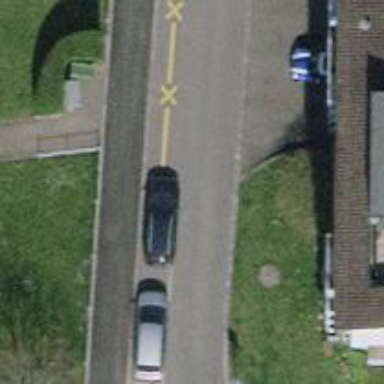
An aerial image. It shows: Residential road with asphalt surface and marked parallel parking on the left lane.